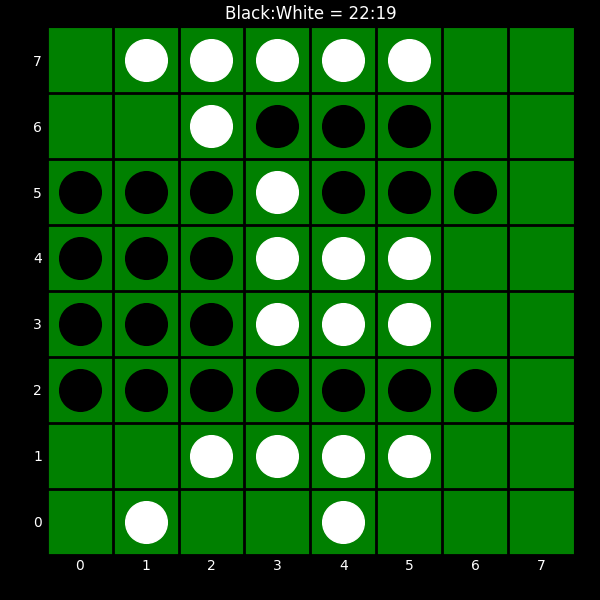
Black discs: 22
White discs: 19